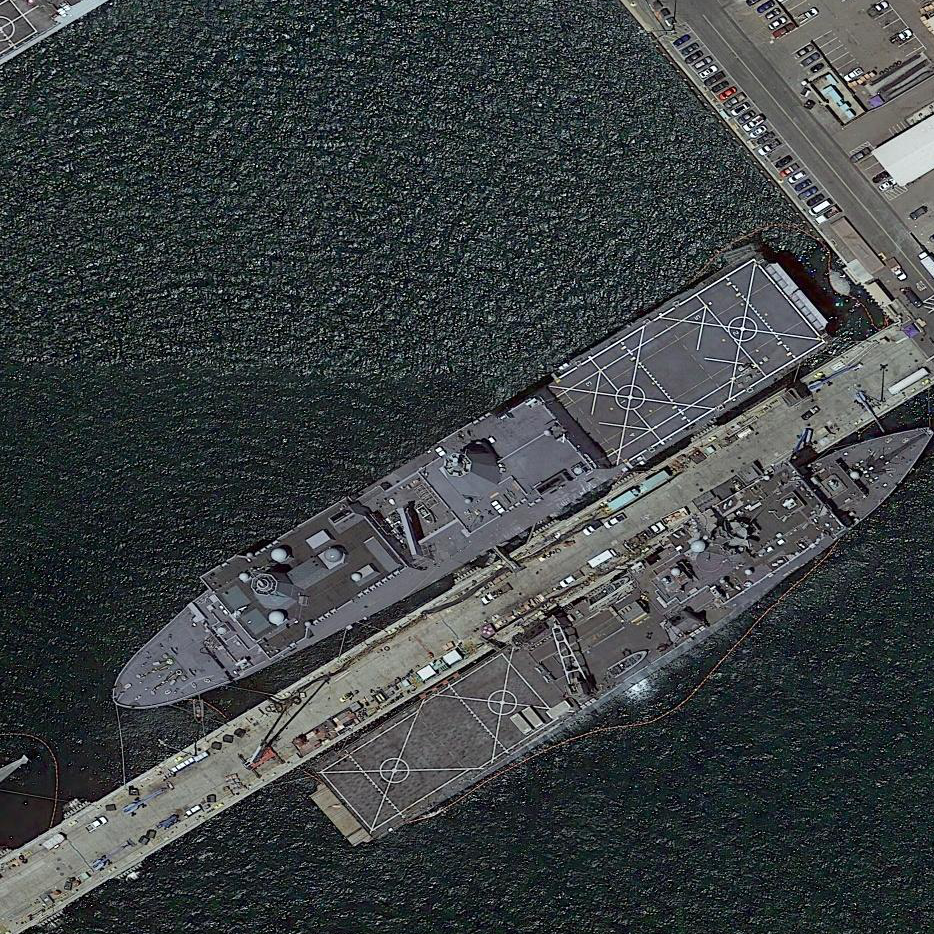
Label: combat